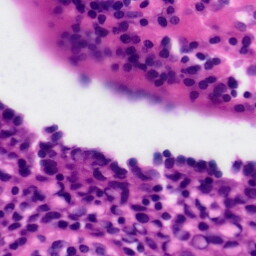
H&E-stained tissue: Tonsil